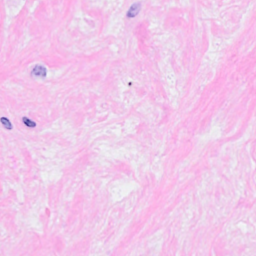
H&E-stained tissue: Breast